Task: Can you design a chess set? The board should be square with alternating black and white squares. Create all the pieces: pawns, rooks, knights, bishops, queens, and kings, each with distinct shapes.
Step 3489:
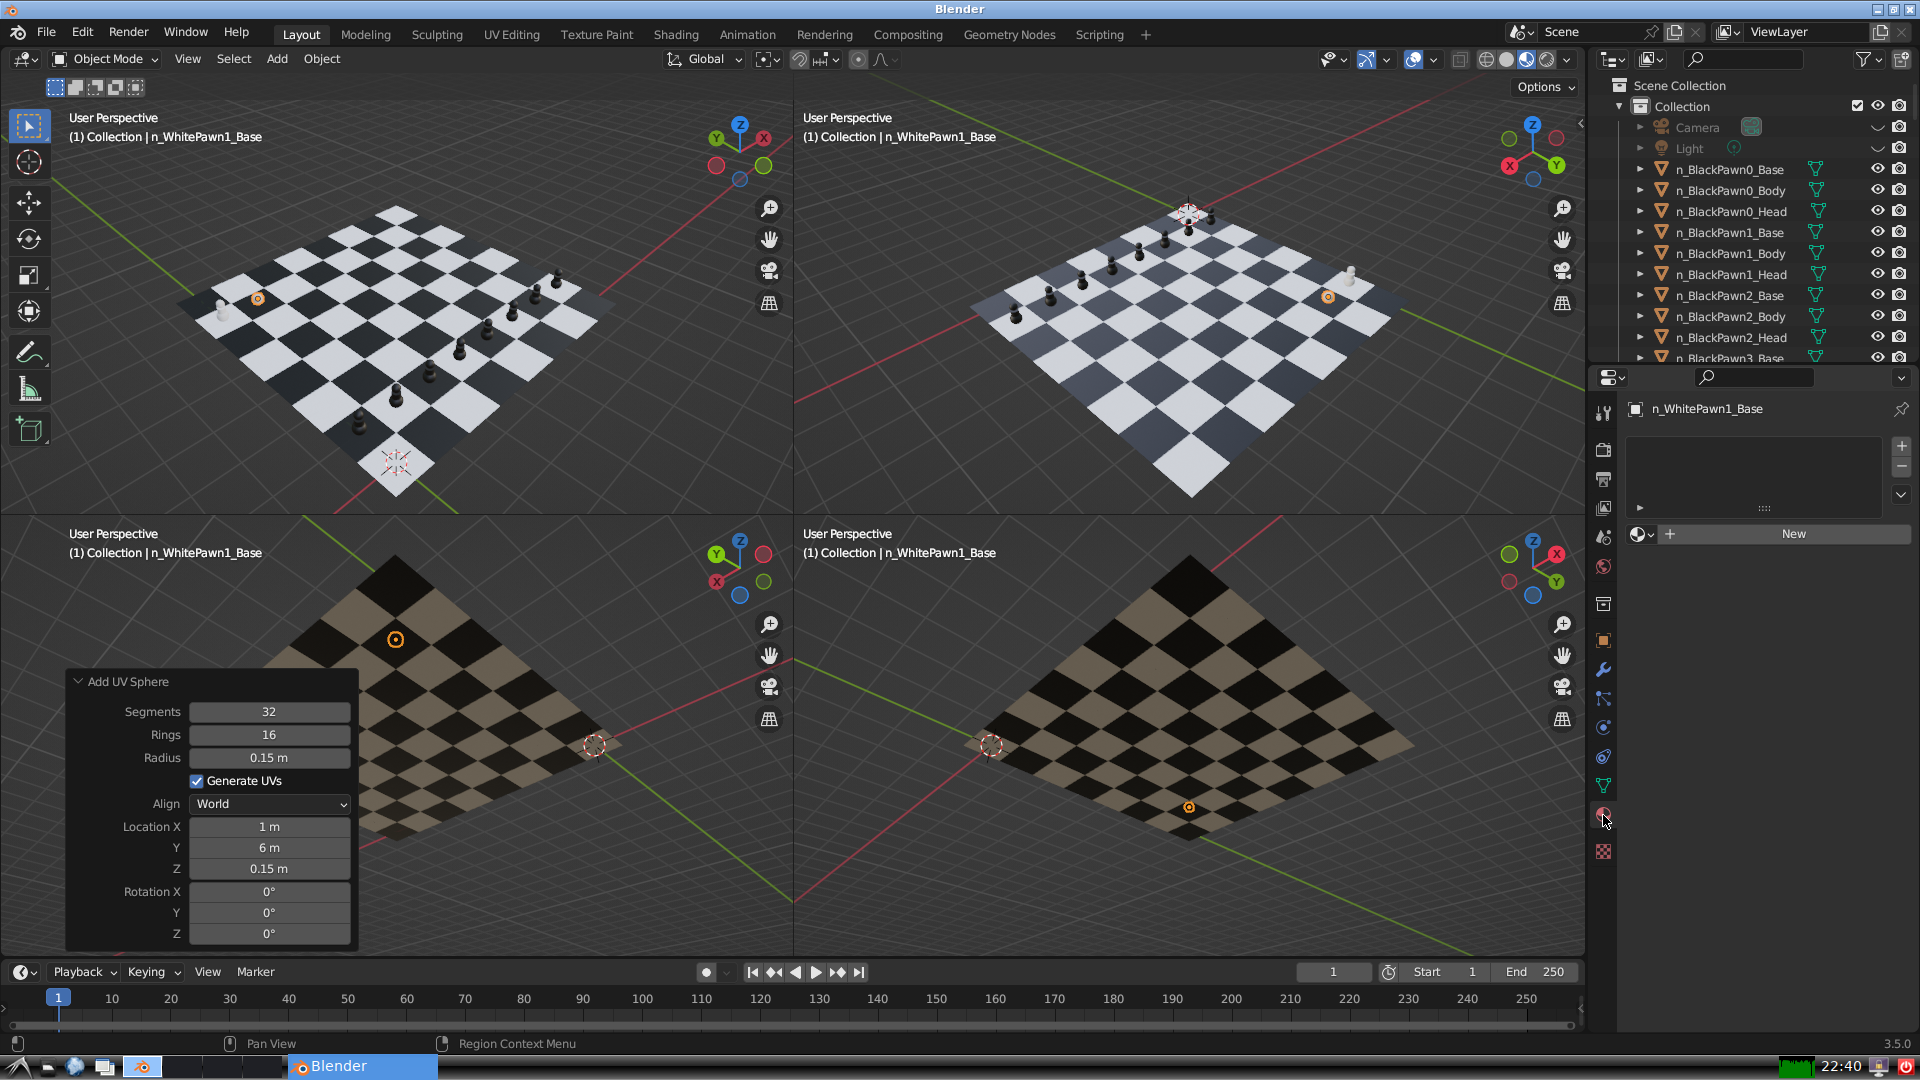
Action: {"mouse_move": [1636, 534]}